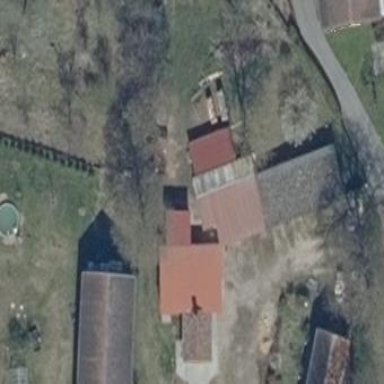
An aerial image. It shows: Simple house.